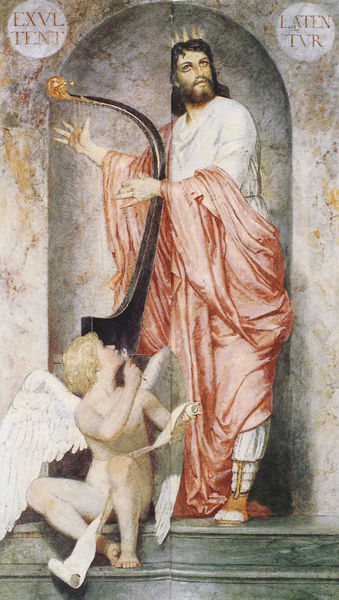
Titel: König David
Künstler: Arnold Böcklin
Institution: Basel, Kunstmuseum
Schlagwörter: flügel, gemälde, hand, mann, nackt, umhang, weiß, sitzen, finger, marmor, schwarz, rose, rot, tuch, bart, falten, gesicht, bildnis, hände, instrument, porträt, kirche, figur, gewand, gold, haare, sitzend, stehend, musik, krone, rosa, kreis, engel, putte, putto, schrift, papier, treppe, könig, spielen, musikinstrument, musizieren, stufe, stufen, faltenwurf, nische, flammen, text, kreise, schuh, pergament, knauf, papierrolle, jesus, toga, schriftrolle, saiten, niesche, harfe, david, latein, lateinisch, leise, engelsflügel, mann harfe engel flügel nische stufen, gesanng, exultet